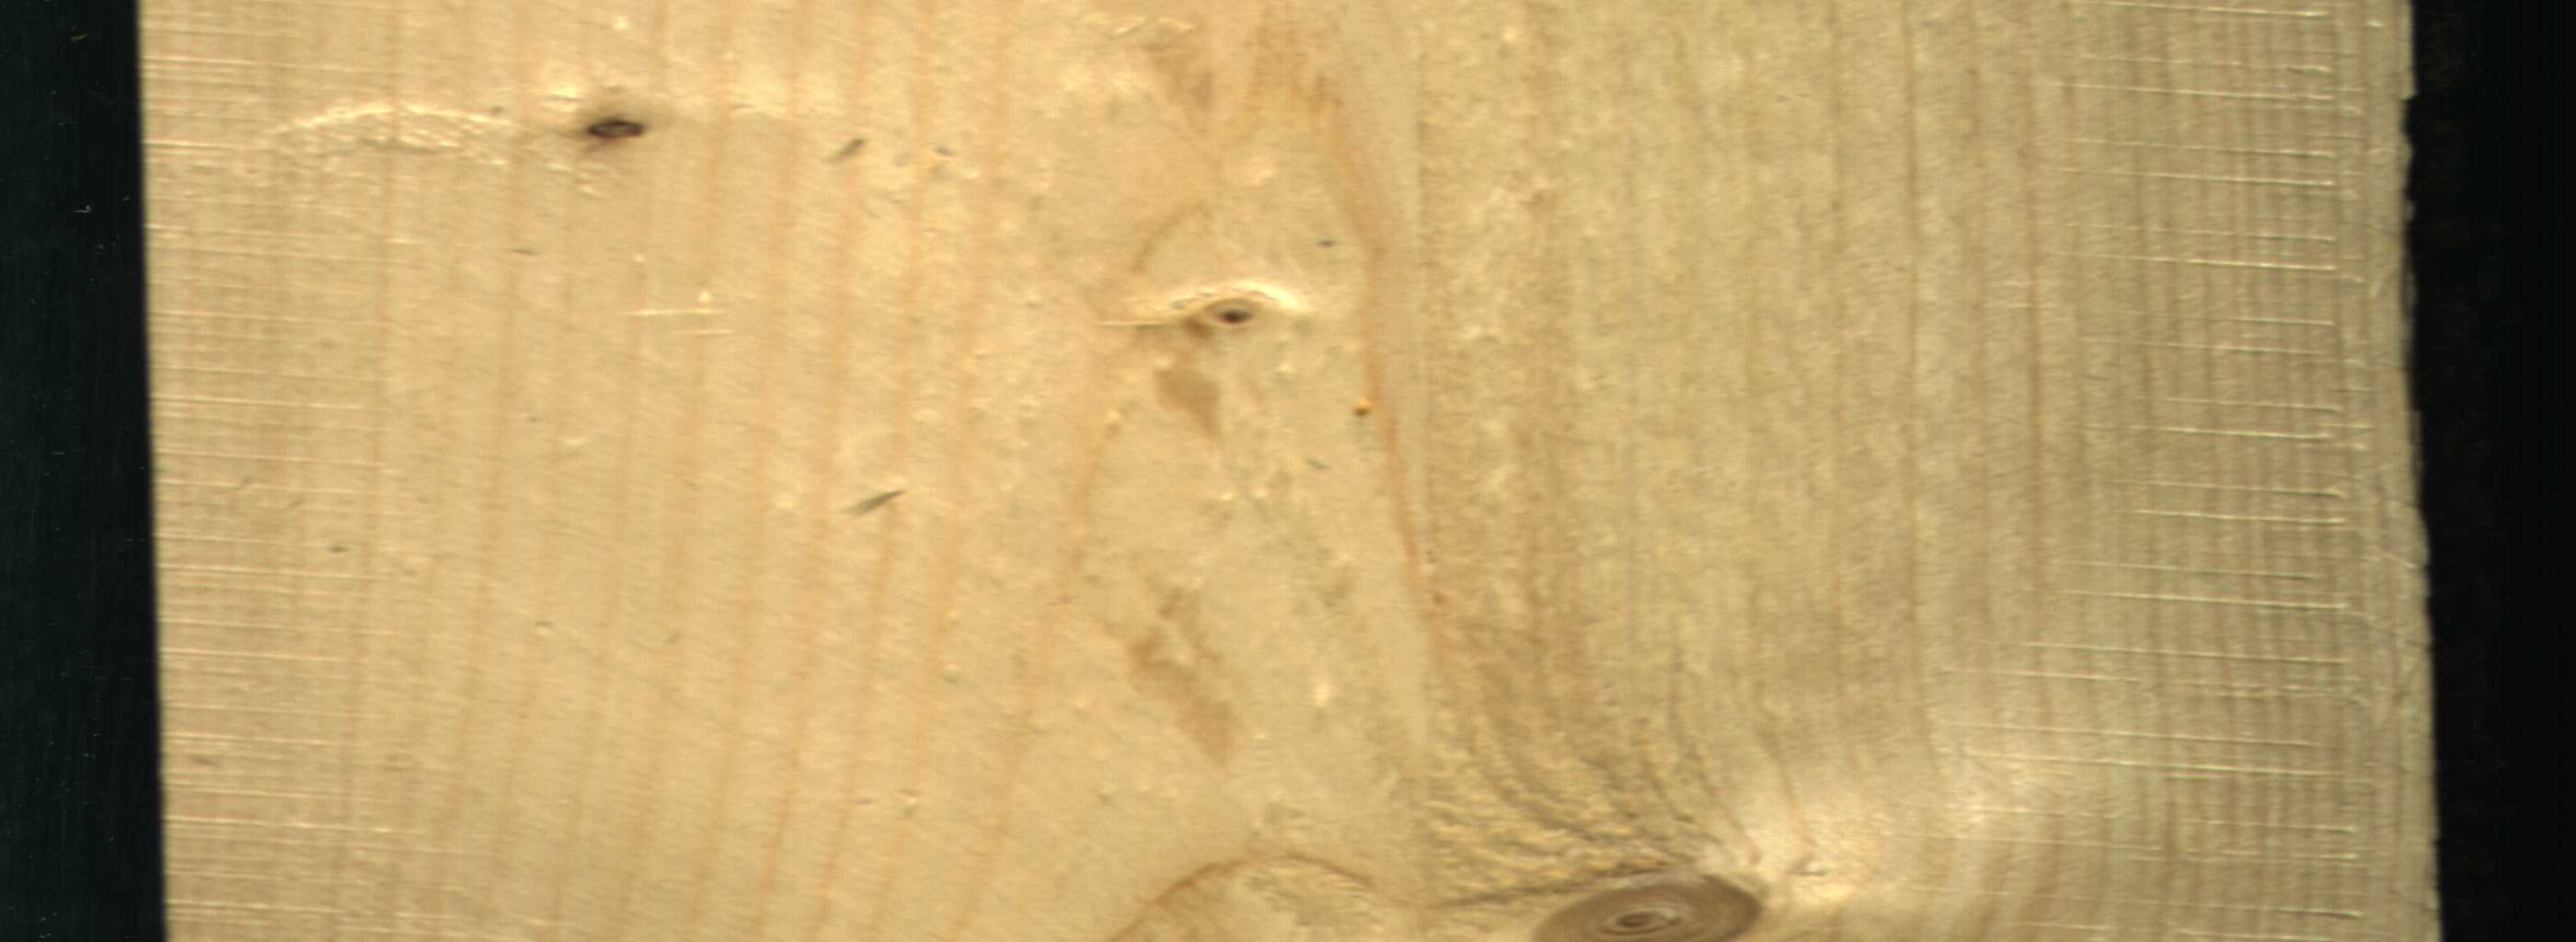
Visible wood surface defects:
Live_Knot
Live_Knot
Live_Knot